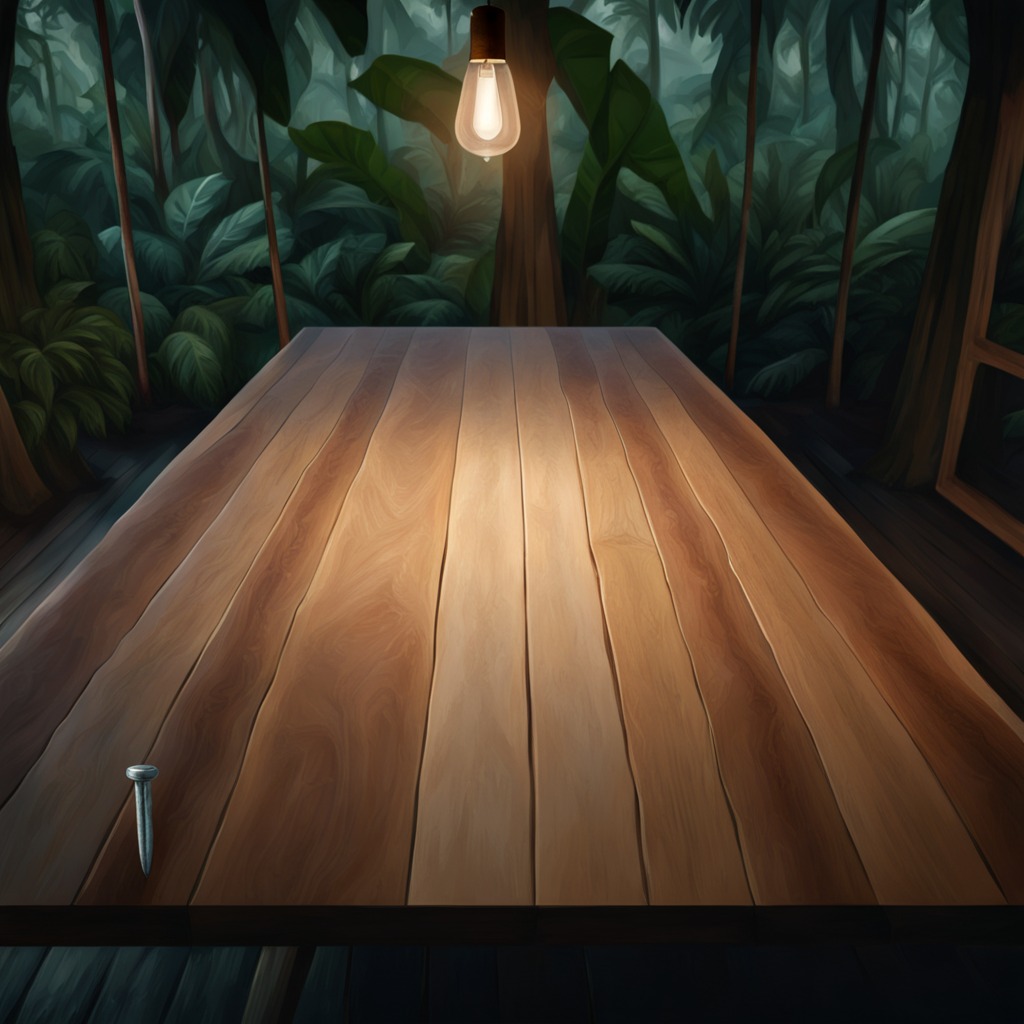
An iron nail is lying on a wooden table inside a jungle field workshop tent at night.